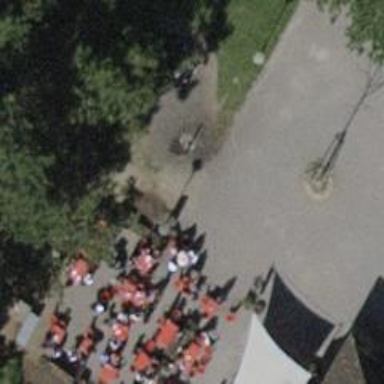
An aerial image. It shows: Picnic site with barbecue facilities. The barbecue area is equipped with grate.